Field crop: maize
Growth stage: 2
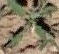
Species: atriplex